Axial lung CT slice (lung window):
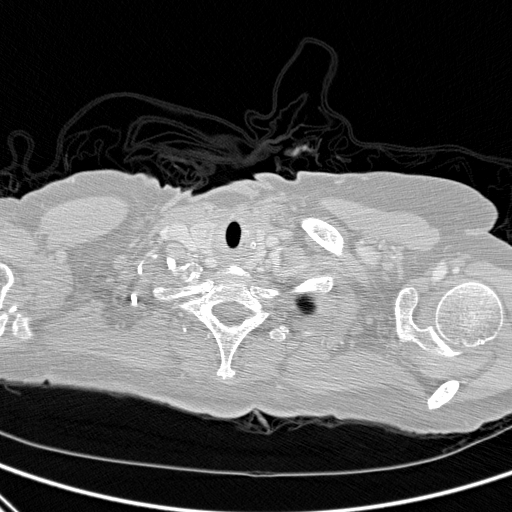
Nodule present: no